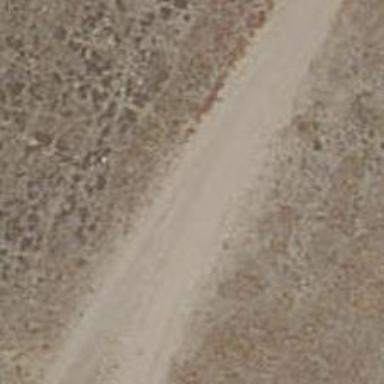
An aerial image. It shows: Path on the ground.